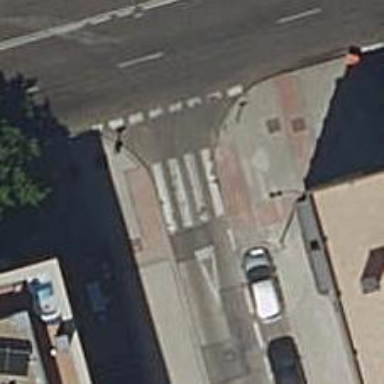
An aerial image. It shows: Zebra crossing on the road.